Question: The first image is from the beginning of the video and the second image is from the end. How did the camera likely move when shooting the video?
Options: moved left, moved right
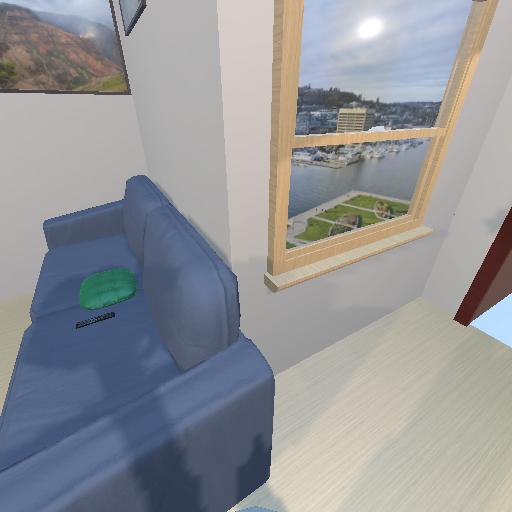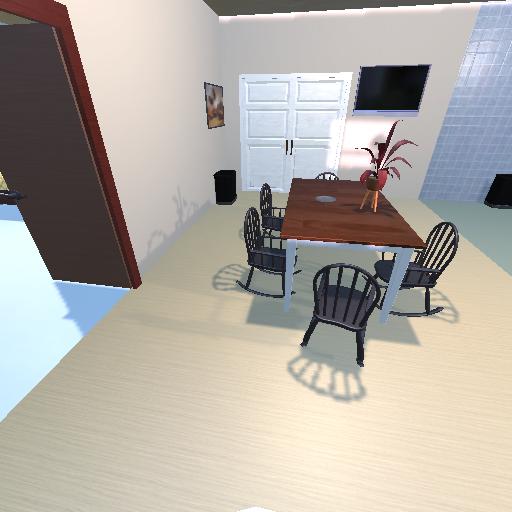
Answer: moved left